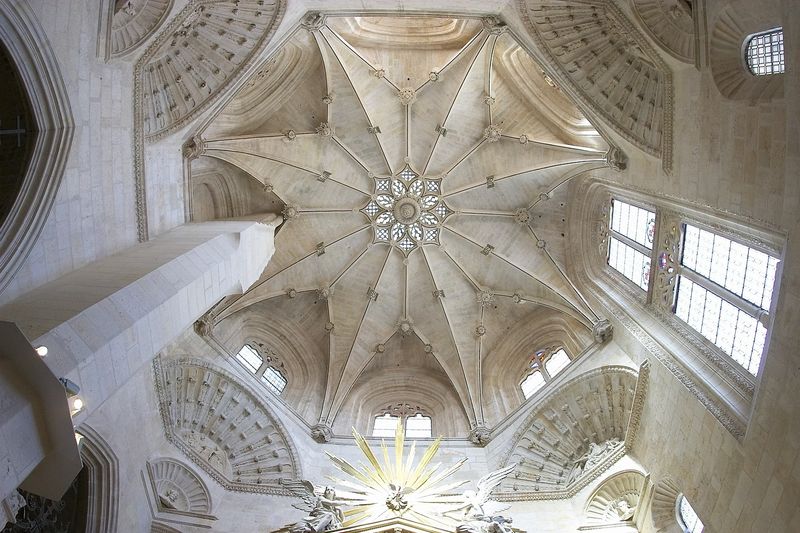
Titel: Kathedrale von Burgos
Künstler: Juan de Colonia
Standort: Burgos (EU - E); Burgos, Kathedrale (EU - E)
Schlagwörter: fenster, pfeiler, weiss, architektur, decke, foto, gewölbe, rippen, kathedrale, schlussstein, gotisch, rippengewölbe, vierung, oberlicht